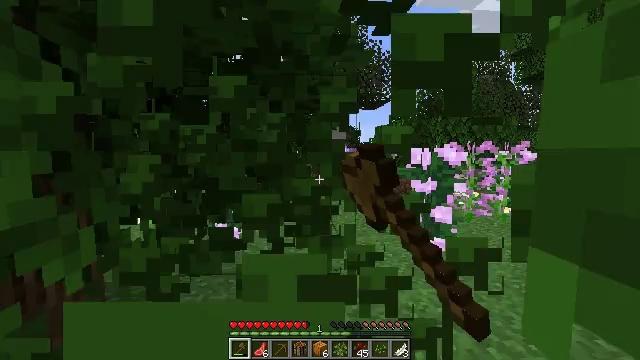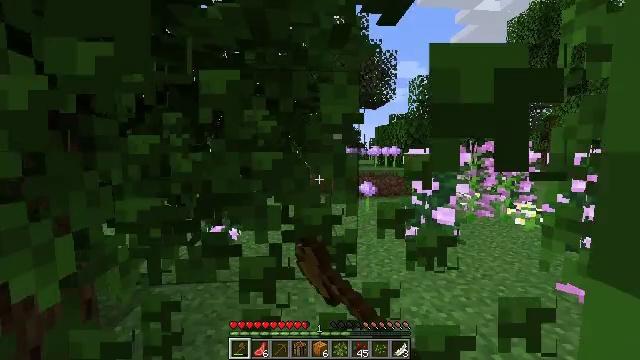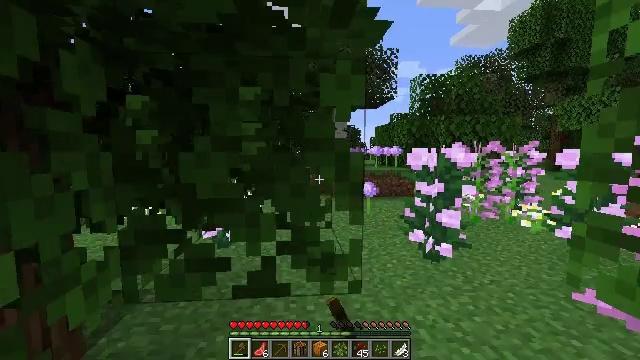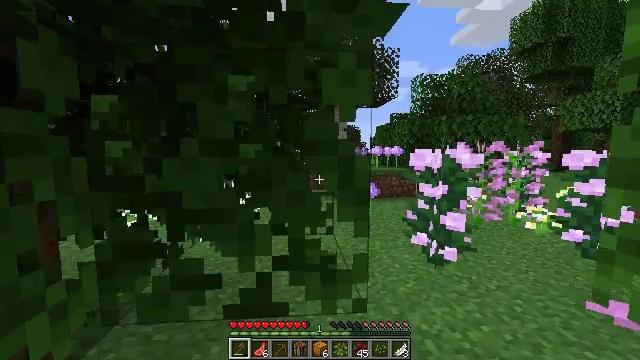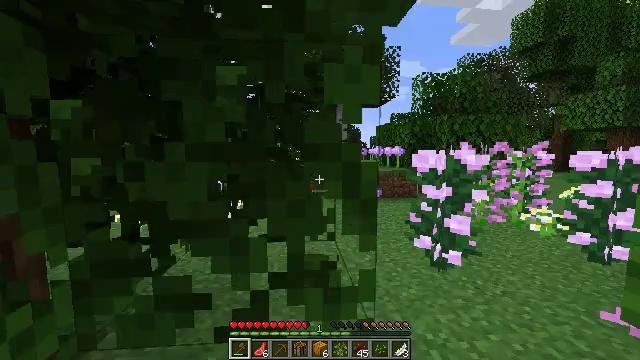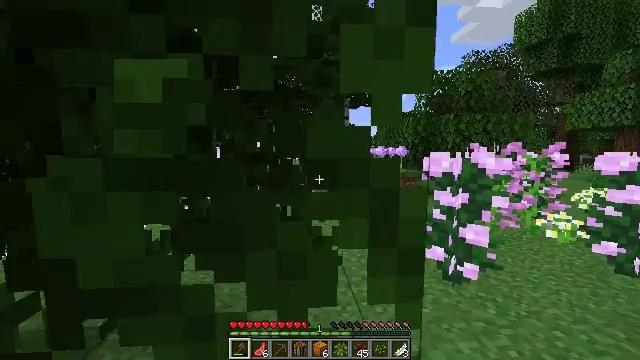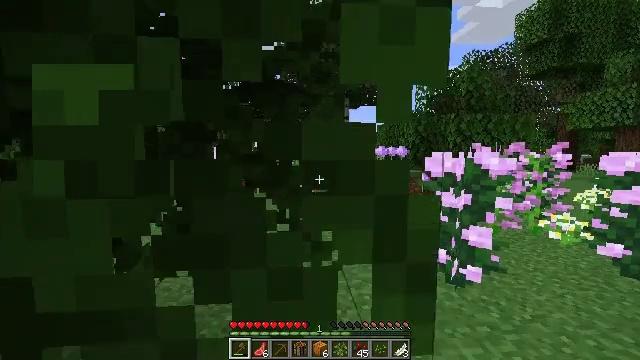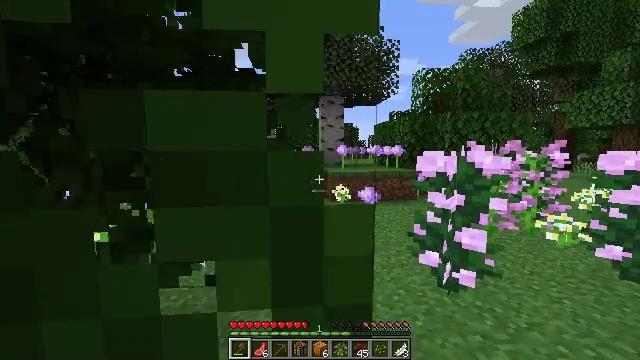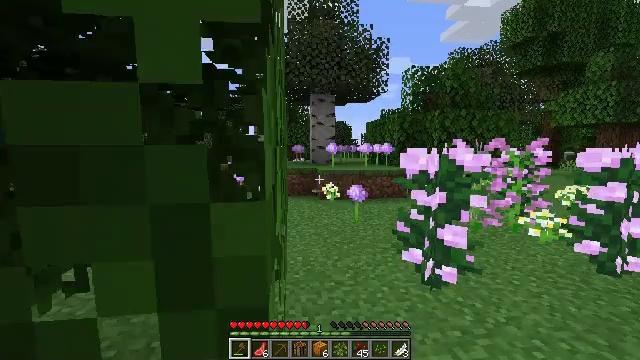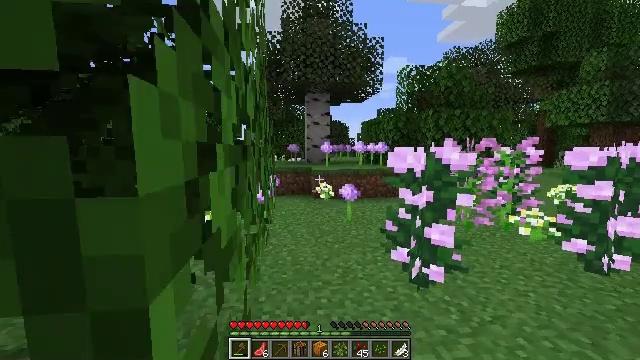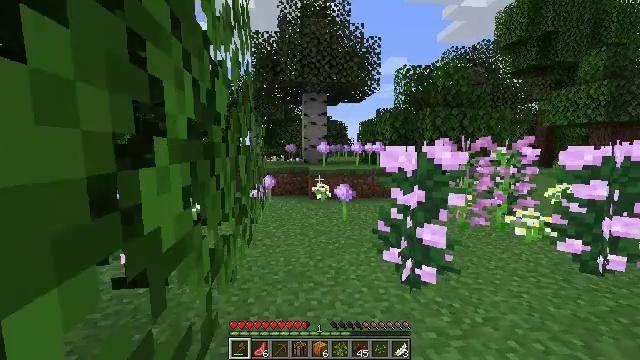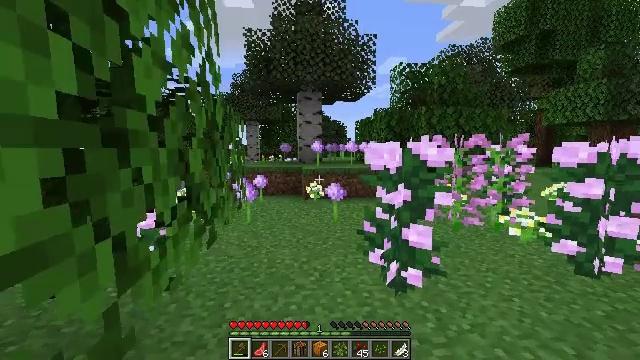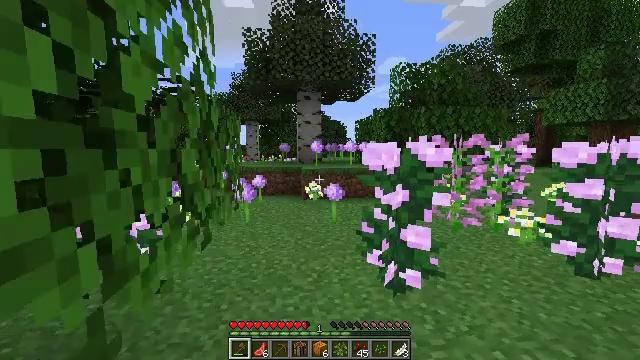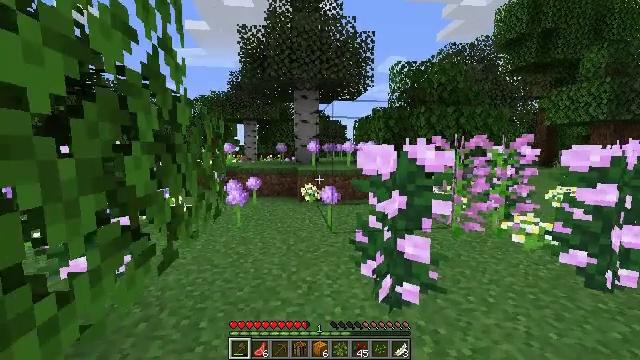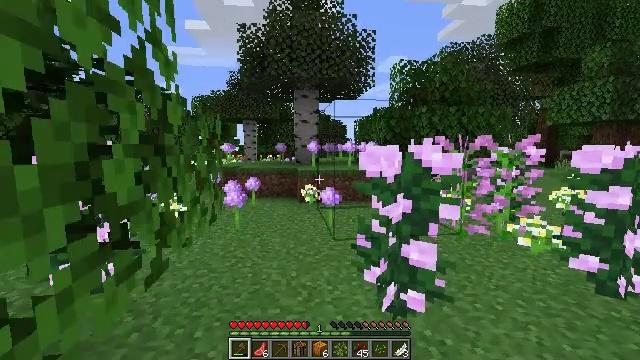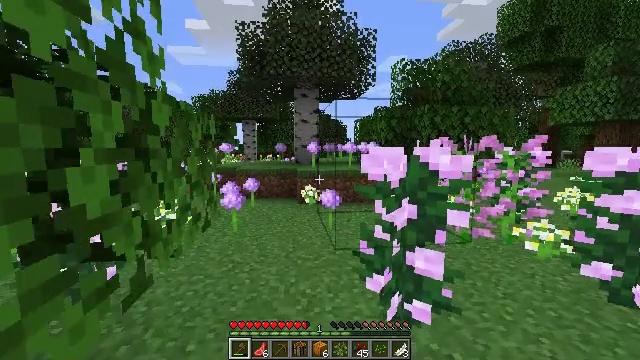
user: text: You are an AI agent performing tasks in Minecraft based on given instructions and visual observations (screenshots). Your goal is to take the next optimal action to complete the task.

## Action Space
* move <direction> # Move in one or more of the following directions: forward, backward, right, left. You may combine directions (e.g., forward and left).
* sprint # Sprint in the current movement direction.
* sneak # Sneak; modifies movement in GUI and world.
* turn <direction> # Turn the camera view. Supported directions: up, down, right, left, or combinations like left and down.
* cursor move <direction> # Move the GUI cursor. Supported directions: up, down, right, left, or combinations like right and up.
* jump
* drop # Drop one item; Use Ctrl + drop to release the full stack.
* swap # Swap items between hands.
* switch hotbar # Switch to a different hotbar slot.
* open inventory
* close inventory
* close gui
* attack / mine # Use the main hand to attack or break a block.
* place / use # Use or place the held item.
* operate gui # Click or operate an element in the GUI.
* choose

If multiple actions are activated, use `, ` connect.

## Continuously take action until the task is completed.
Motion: motion action
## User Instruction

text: Break the red tulip to collect it.
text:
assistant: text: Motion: move forward, attack / mine
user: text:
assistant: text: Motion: move forward, attack / mine
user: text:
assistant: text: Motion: move forward
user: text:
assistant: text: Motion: move forward
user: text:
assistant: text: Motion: move forward
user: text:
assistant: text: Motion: move forward and move right
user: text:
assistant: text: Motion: move forward and move right
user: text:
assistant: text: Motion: move forward and move right, turn right
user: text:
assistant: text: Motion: move forward and move right
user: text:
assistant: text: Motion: move forward and move right
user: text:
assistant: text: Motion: move forward and move right
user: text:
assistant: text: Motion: move forward and move right
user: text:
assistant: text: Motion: move forward and move right
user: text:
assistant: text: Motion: move forward and move right
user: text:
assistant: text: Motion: move forward
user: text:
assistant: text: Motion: no_op
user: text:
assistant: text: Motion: move forward
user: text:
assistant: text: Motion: move forward
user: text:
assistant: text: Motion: move forward
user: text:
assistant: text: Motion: no_op
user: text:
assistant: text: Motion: move forward
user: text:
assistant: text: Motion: move forward
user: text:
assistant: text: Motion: move forward
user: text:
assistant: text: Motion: move forward, turn left
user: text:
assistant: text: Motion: move forward, turn left
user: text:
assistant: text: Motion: move forward, turn left
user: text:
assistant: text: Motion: move forward, turn left
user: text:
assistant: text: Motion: move forward, turn left
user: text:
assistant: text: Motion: move forward, turn left
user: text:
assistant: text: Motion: move forward